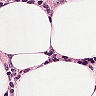
Metastatic tissue present: no